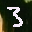
Label: 3